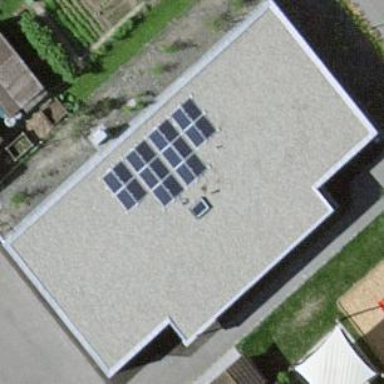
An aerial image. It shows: Kindergarten building.